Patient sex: M
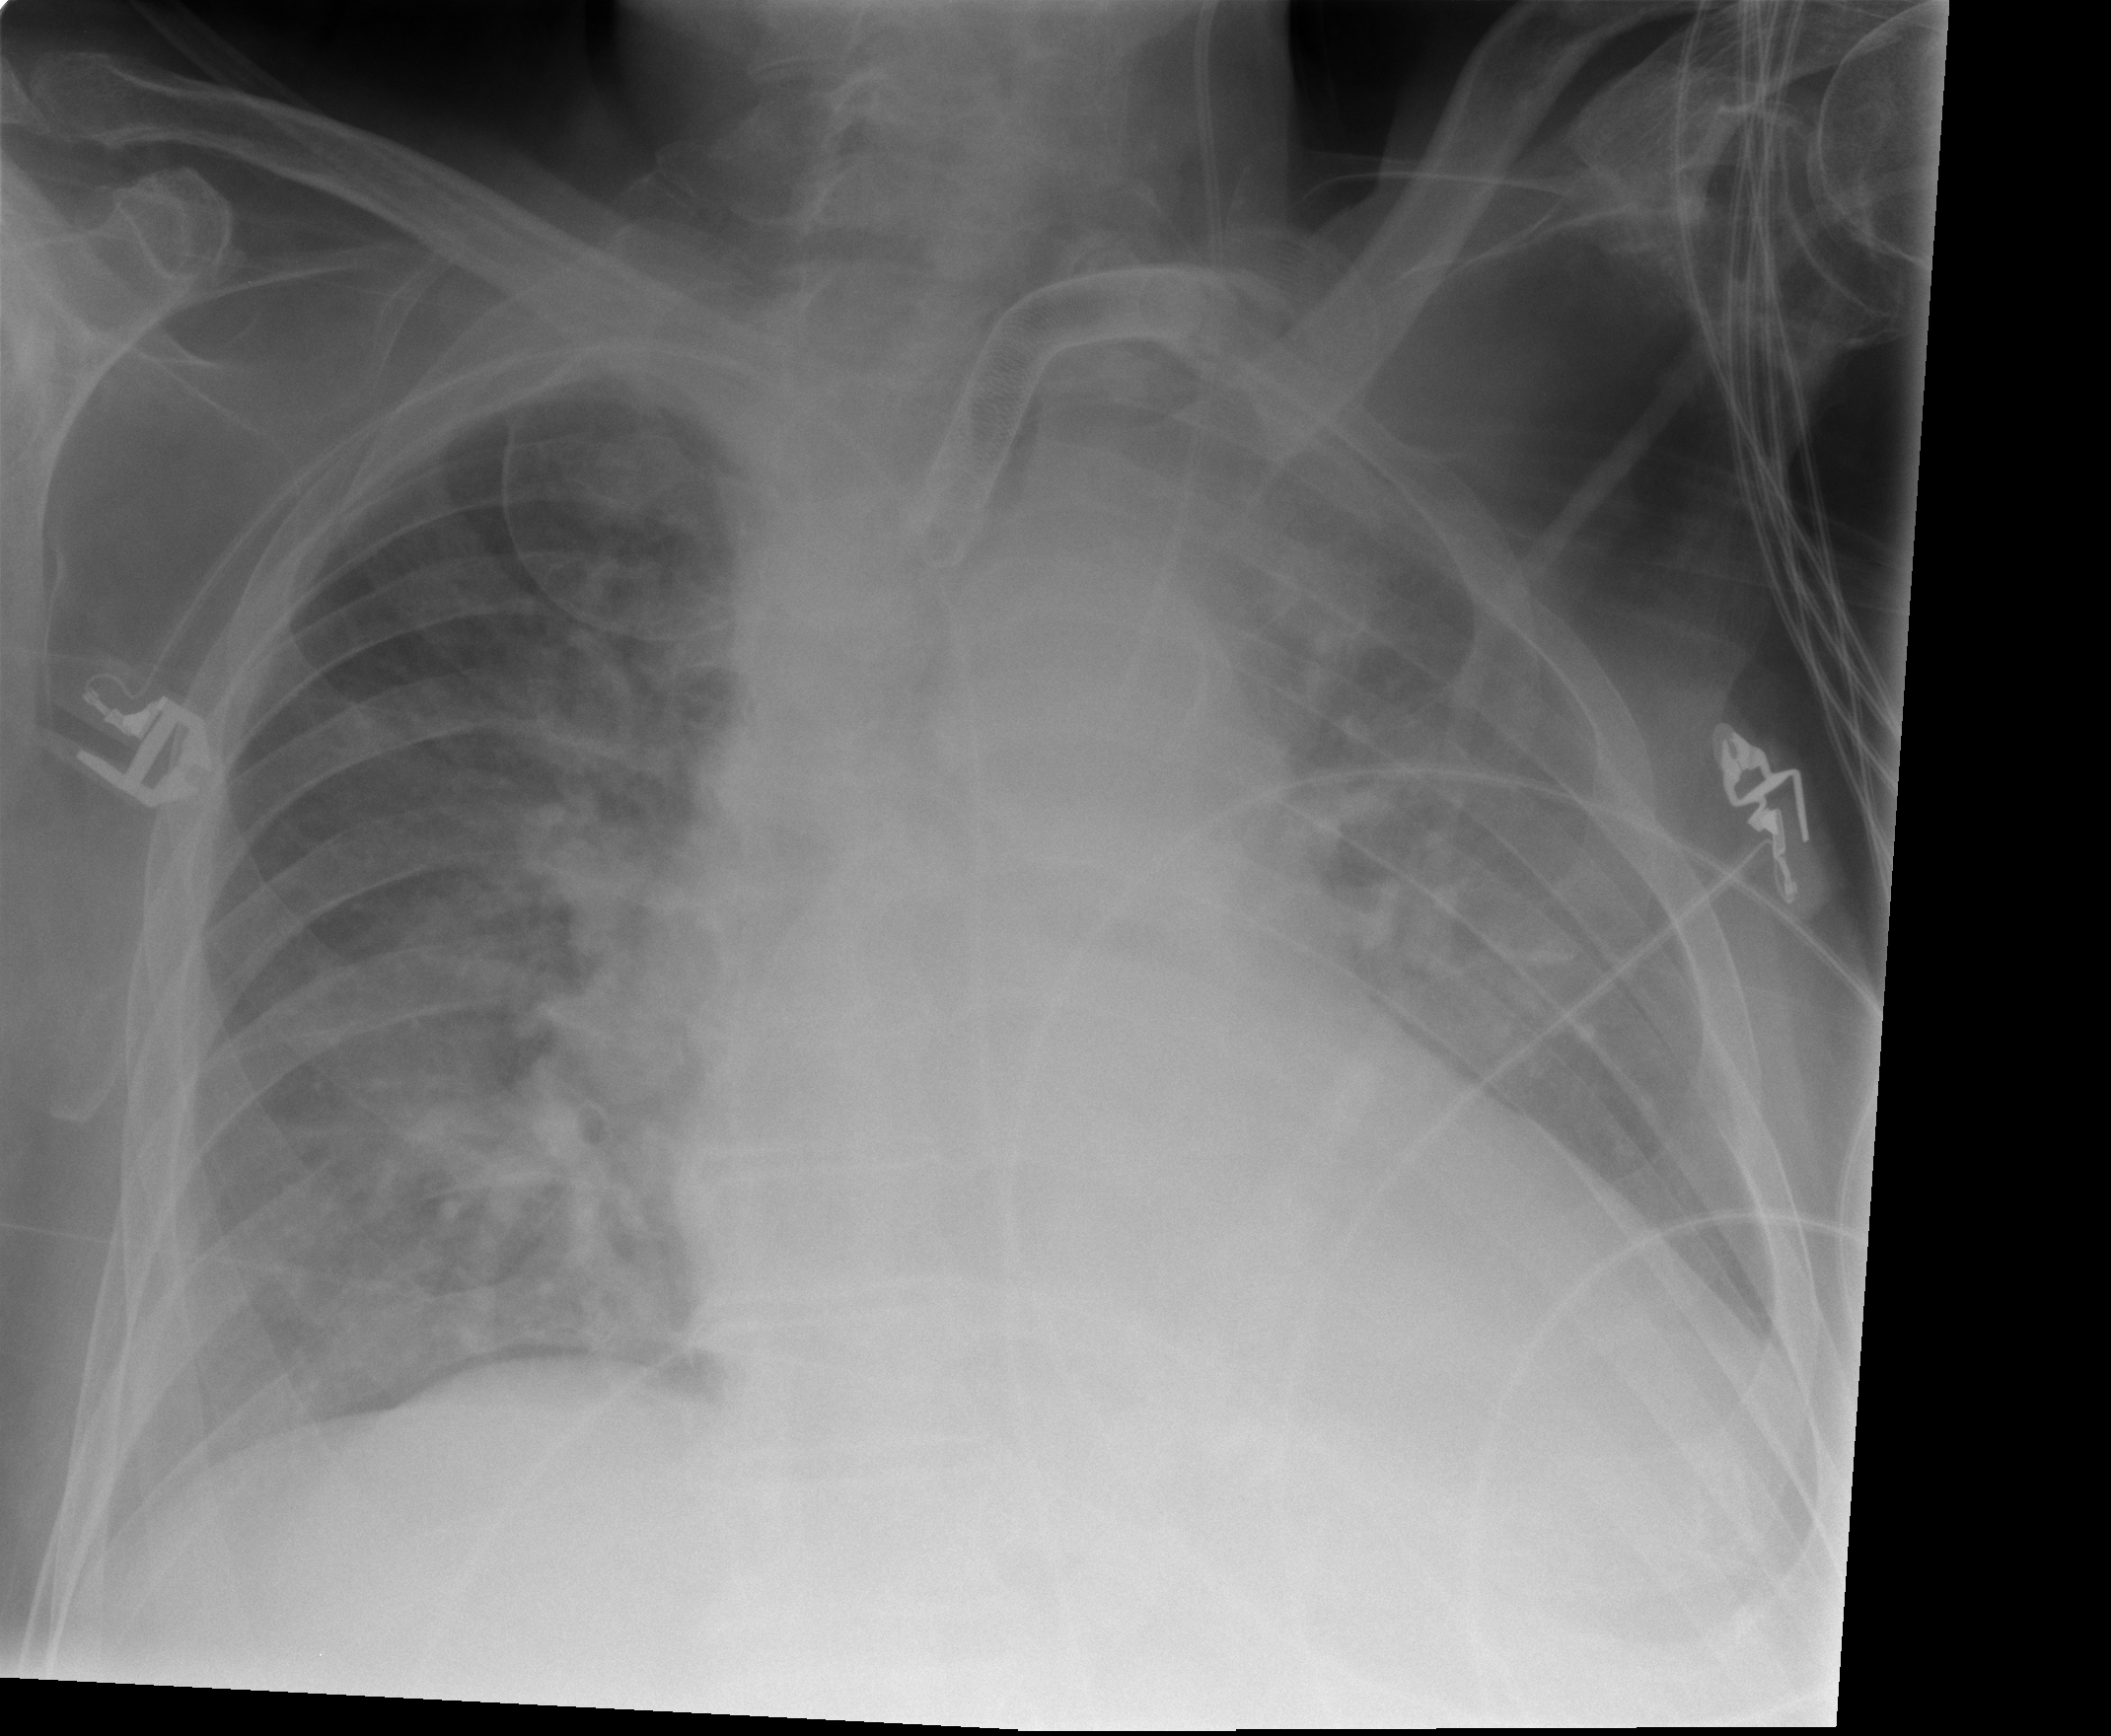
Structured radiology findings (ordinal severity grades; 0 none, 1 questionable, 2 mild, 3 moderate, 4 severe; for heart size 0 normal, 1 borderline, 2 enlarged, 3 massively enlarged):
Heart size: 2
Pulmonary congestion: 3
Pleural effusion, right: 2
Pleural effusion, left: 2
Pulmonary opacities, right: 2
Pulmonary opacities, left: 2
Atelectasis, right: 2
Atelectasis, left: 2